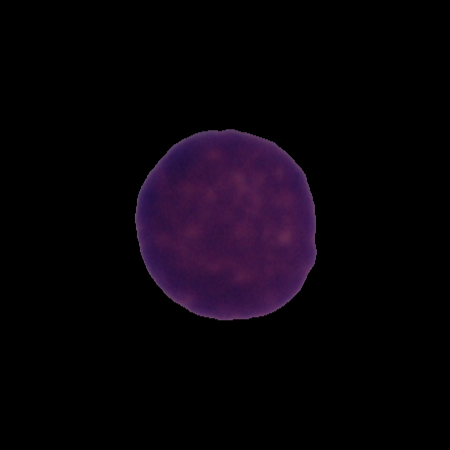
Label: healthy